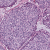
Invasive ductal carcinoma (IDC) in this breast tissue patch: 1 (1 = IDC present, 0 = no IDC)